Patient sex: F
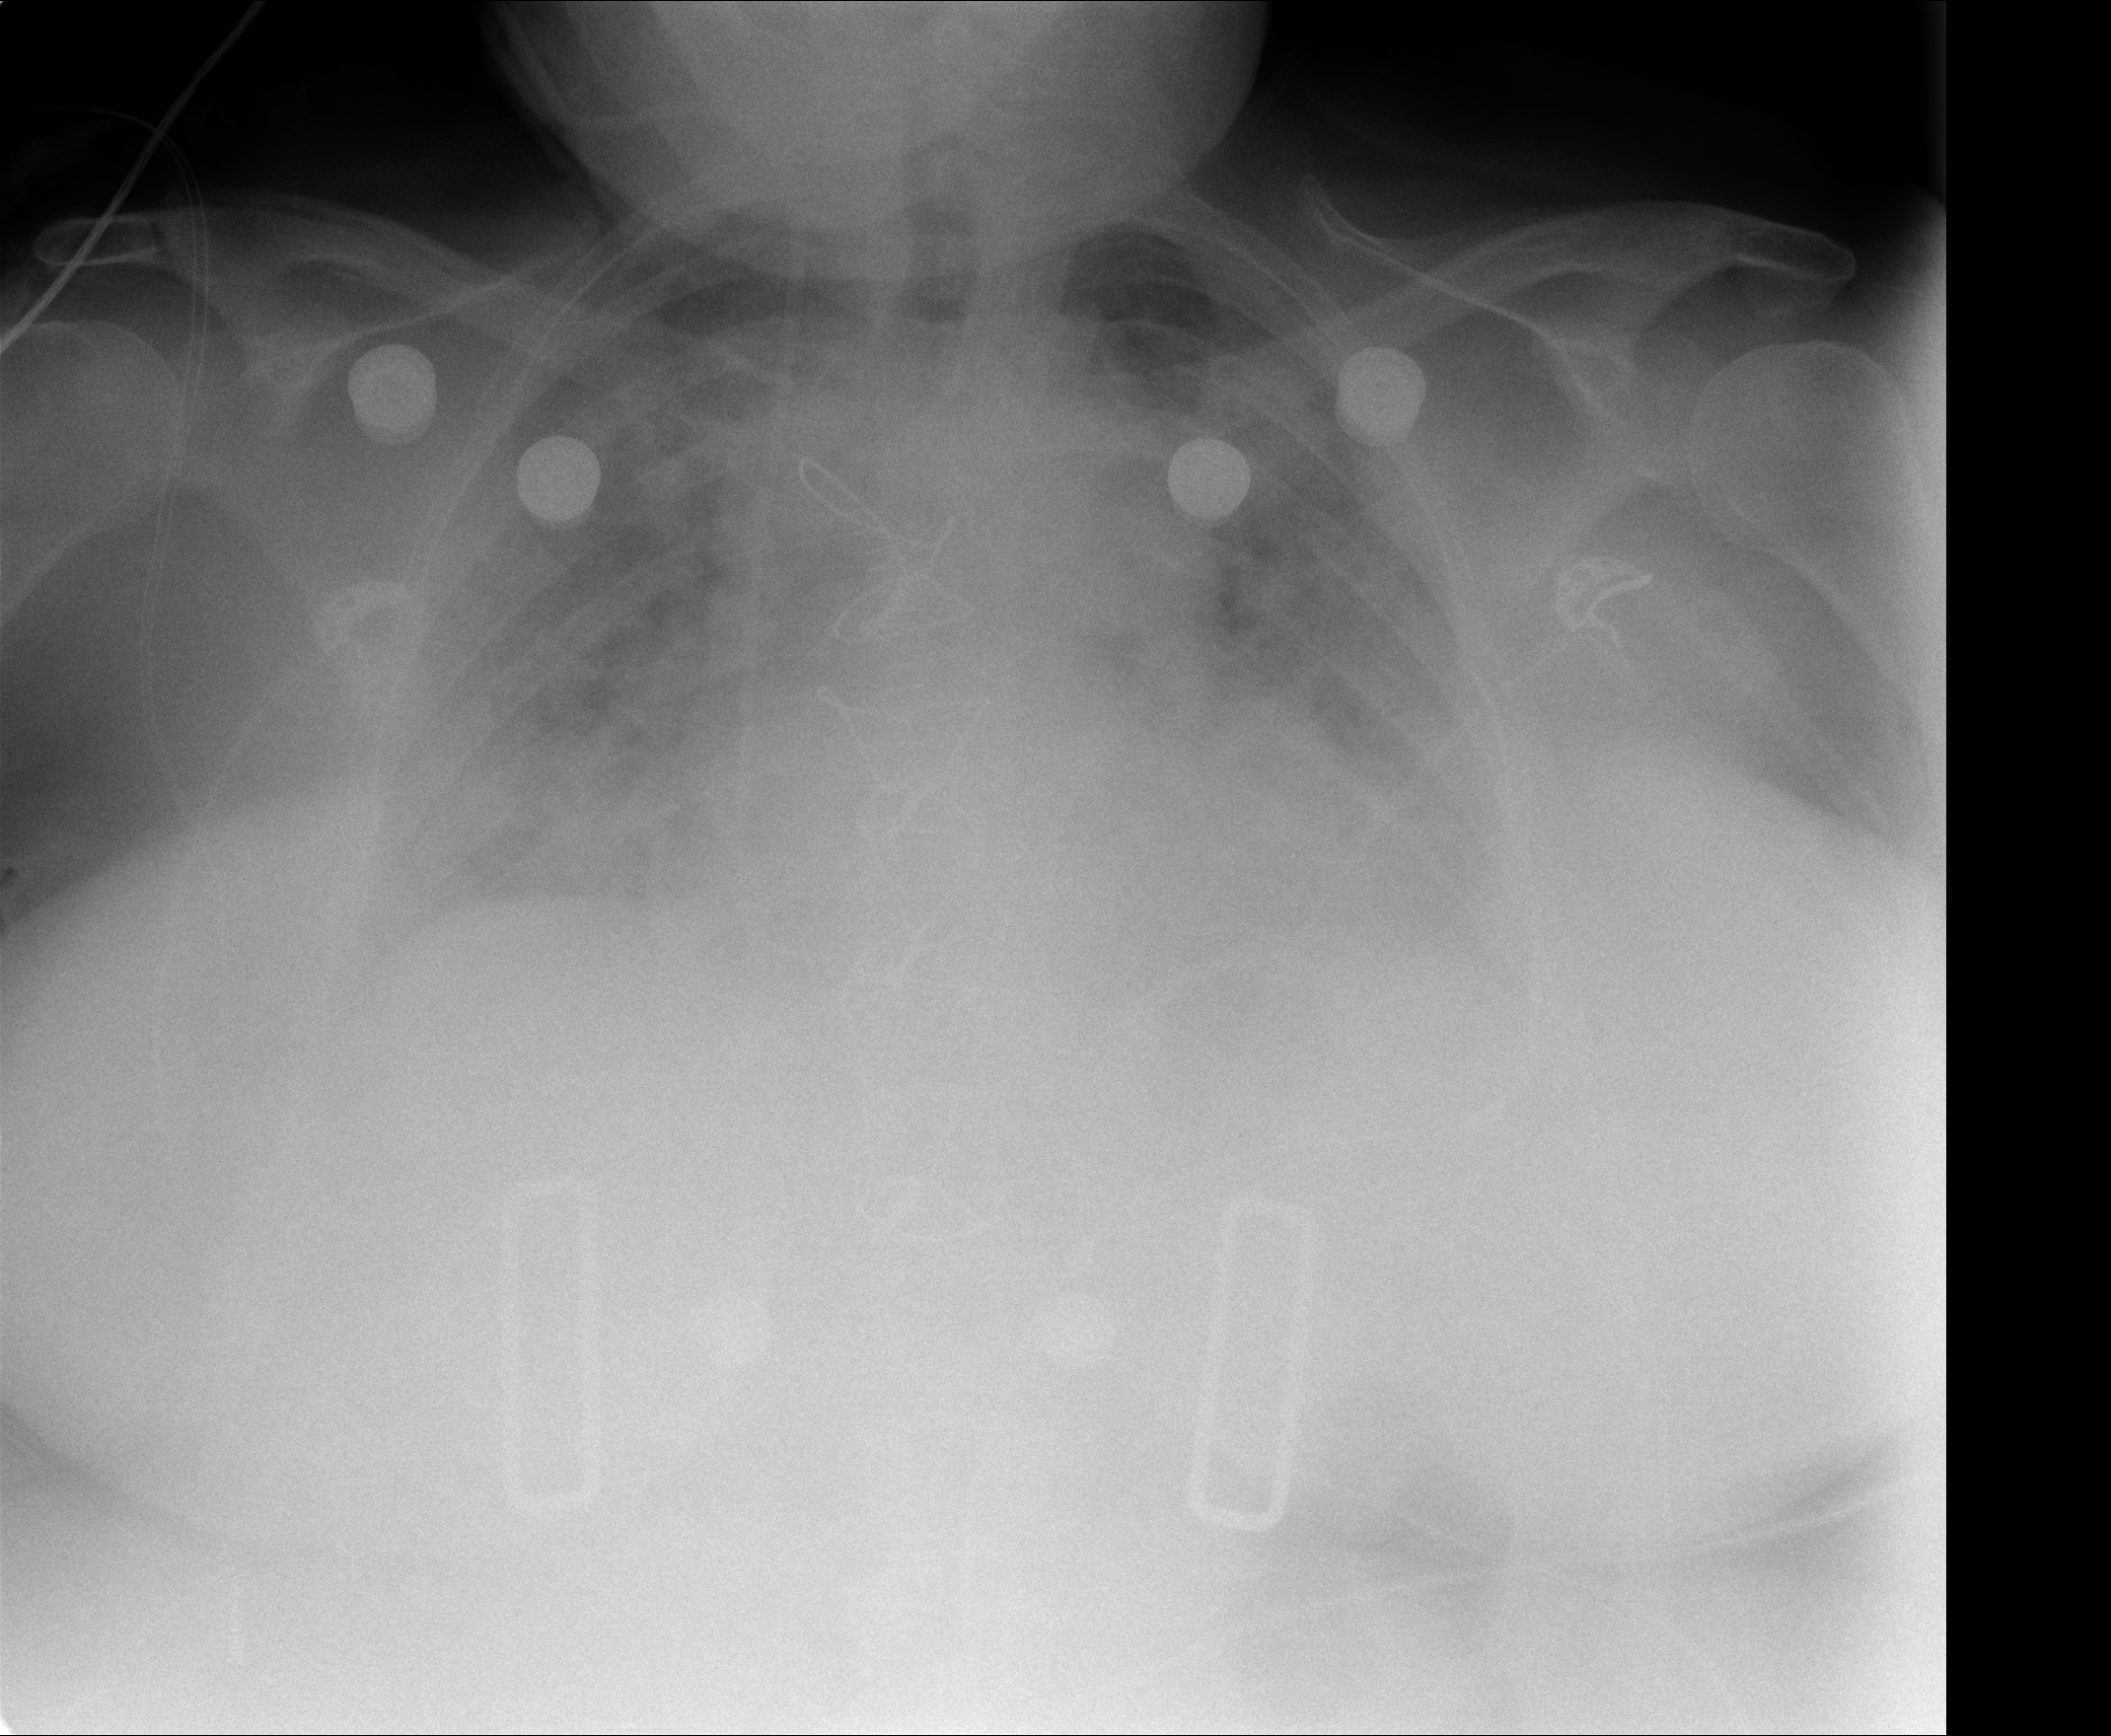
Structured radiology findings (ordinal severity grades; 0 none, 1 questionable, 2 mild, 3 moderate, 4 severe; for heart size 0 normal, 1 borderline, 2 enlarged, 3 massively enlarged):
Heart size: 0
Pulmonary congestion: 2
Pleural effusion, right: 2
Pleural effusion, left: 2
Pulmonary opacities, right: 2
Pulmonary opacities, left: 2
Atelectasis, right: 2
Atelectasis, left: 2